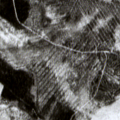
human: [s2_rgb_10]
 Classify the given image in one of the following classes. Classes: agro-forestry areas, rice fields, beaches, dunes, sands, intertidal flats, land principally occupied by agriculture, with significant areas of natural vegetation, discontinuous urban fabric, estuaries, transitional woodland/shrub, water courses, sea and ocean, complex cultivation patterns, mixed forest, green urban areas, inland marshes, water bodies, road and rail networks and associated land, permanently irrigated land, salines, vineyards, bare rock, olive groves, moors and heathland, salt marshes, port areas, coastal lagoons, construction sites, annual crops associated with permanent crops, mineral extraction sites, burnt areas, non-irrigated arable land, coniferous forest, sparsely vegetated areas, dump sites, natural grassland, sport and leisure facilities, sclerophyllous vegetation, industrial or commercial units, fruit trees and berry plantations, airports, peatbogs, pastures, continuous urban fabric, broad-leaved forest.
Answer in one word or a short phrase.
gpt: mixed forest, peatbogs